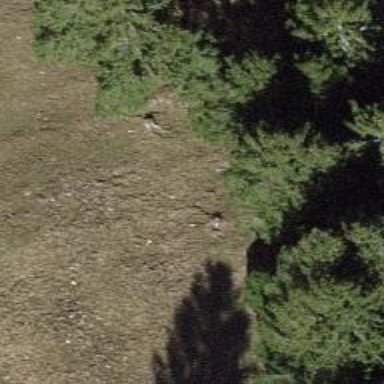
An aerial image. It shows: Single tag "natural: tree."